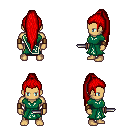
a pixel art fantasy rpg character, male body template, human, tanned skin, sash dress, red pants, red extra-long topknot hairstyle, leather bracers, dagger, four views (front, back, left, right), 2x2 character sprite sheet, small pixel art, hard edges, no anti-aliasing